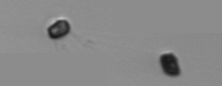
Label: Thalassiosira